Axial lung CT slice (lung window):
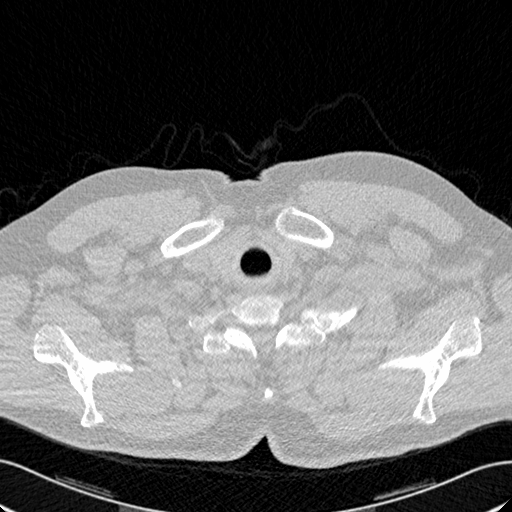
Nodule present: no